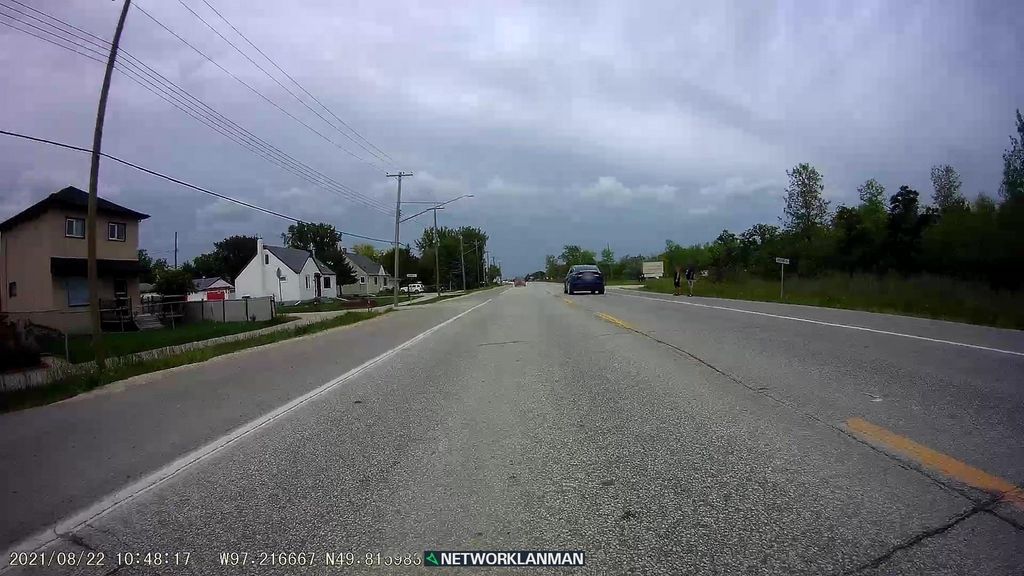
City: winnipeg